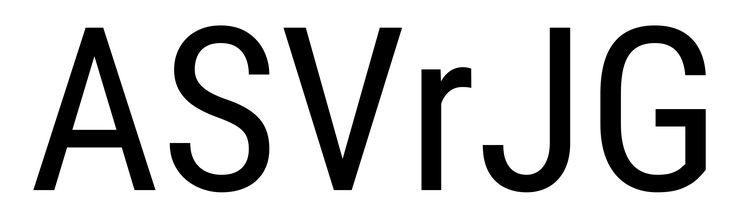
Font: Roboto_Condensed_Regular